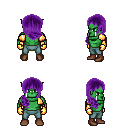
a pixel art fantasy rpg character, male body template, orc, green skin, gold arm armor, teal pants, purple right-swept hairstyle, gold gloves, brown shoes, four views (front, back, left, right), 2x2 character sprite sheet, small pixel art, hard edges, no anti-aliasing